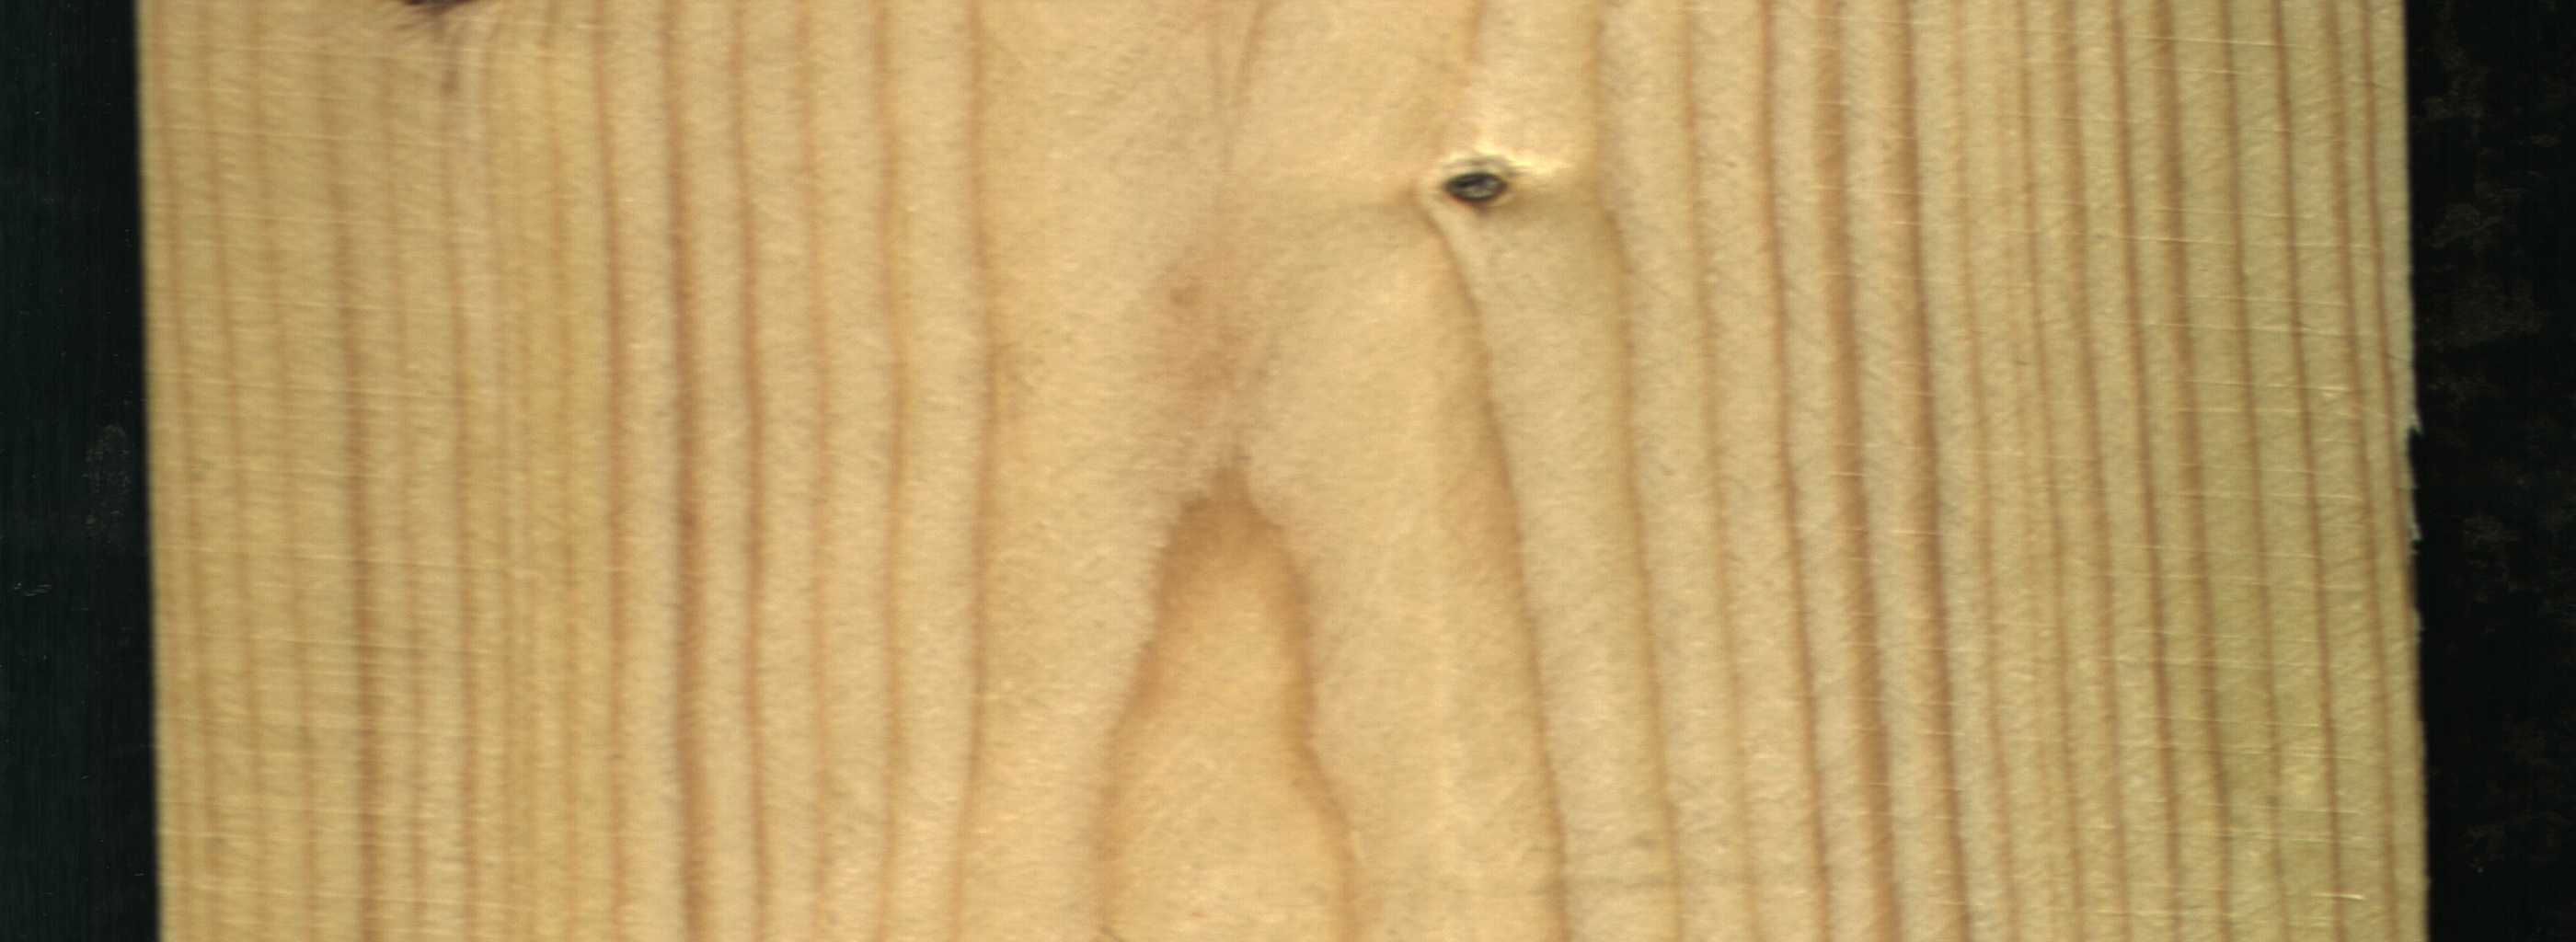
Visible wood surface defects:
Dead_Knot